Question: I followed this <URL> Package the module which I have developed. Module works fine. When I tried to save I get this error '"There was a problem saving package data"' as shown in the screenshot too.

Documentation says But as you can see there is not spaces in the module name.
What could be the issue? How can I fix this?
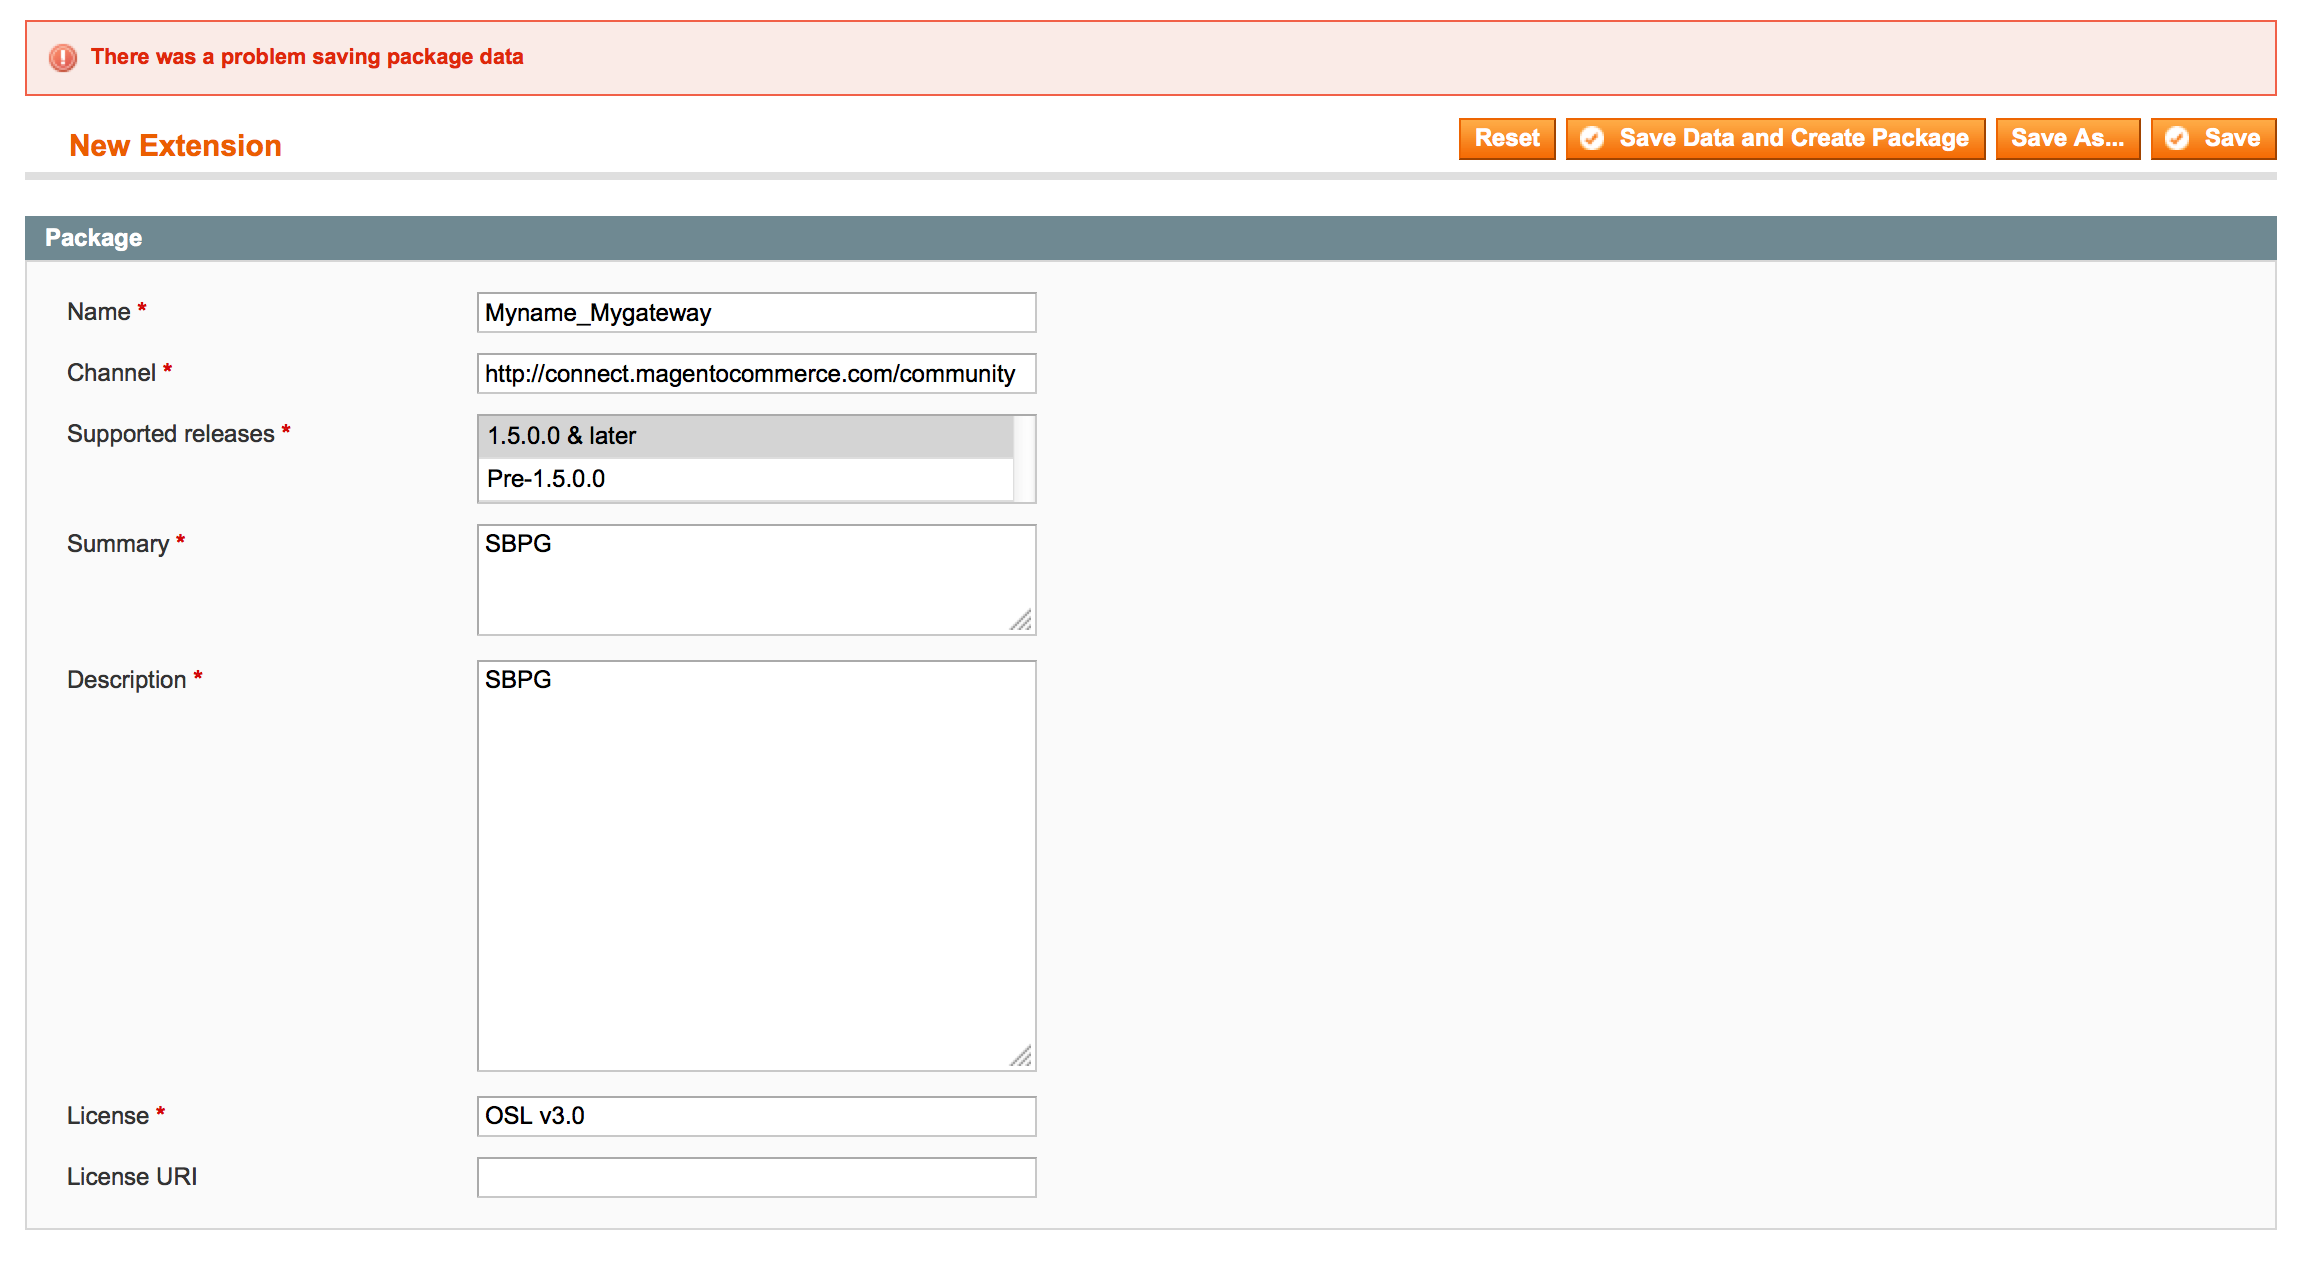
Answer: NOTE: Extensions are case sensitive. Make sure the package name reflects accordingly in all folders and xml files. e.g. MyExtension is not same as Myextension.
NOTE: The package name must NOT have space inside. For example, use Foo_Bar, don't use "Foo Bar". You will have "There was a problem saving package data" when you save the extension if there is space inside the module name.